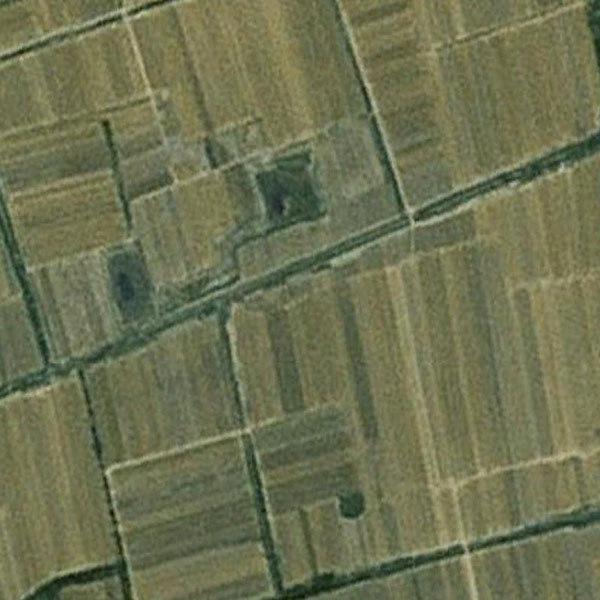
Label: Farmland